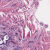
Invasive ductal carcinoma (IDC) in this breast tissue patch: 1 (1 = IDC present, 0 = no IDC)